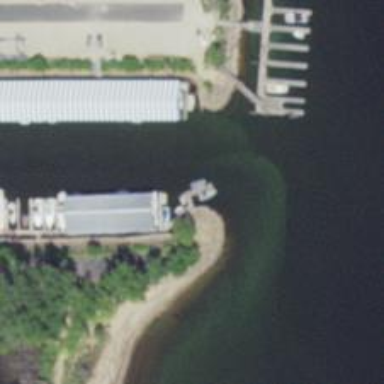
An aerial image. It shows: Pier with mooring facilities.